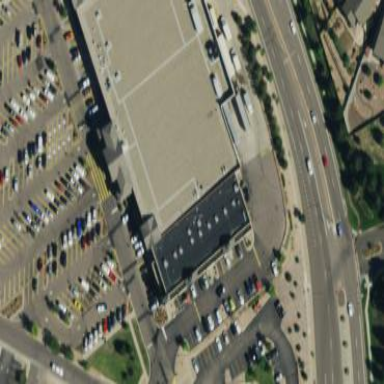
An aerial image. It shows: Retail building.